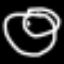
Label: donut